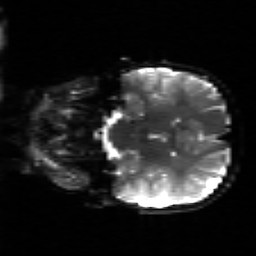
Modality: sbref
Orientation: coronal
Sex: female
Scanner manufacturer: siemens
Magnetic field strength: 3 T
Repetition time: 5 s
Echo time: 0.071 s